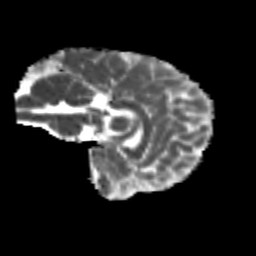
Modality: MD
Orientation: sagittal
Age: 11
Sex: male
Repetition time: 9.4 s
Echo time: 0.089 s